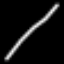
Label: line